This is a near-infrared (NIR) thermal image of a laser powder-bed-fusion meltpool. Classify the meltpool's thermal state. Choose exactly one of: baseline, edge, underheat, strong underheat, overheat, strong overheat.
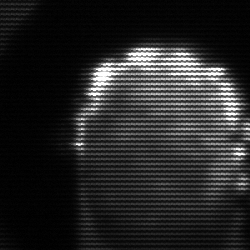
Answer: baseline